Question: I would like to allow the user to create their own key equivalents.
Below is a snap of the prefs page in Google Voice as an example.
I'm stumped on how to record the shortcut in a field as shown below.
I've yet to find an example or any help on this.
I would really appreciate any suggestions.
Thanks in advance.

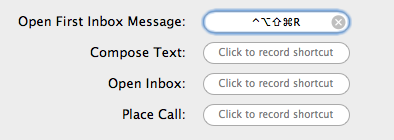
Answer: For recording the shortcuts I suggest you take a look at ShortcutRecorder, here's a fork with a much improved version on Github:
<URL>